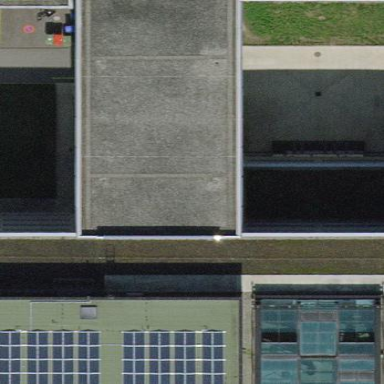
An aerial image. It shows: View of university building.